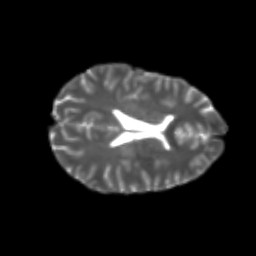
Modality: T2w
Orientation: axial
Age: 20
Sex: female
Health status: healthy
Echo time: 0.074 s